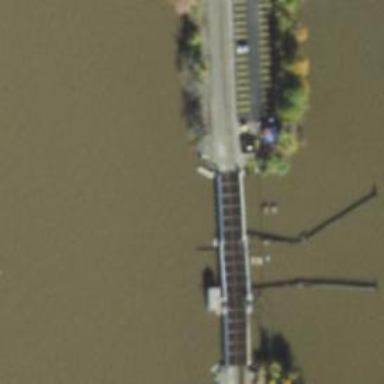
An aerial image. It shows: Bridge over railway line.